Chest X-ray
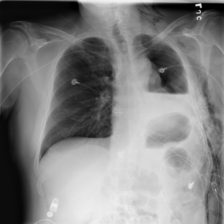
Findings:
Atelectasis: negative
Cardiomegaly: negative
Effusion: negative
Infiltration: negative
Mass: negative
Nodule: negative
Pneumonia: negative
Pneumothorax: negative
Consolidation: negative
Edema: negative
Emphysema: negative
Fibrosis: negative
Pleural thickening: negative
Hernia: negative